一年级 · 计数
（1） 2 个 2 个地数, 一共有 ( ) 颗漤桃。

(2) 5 个 5 个地数, 一共有 (

) 根手指。

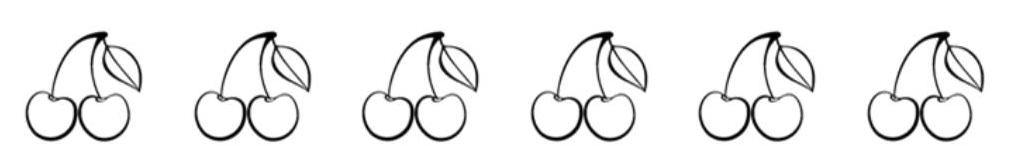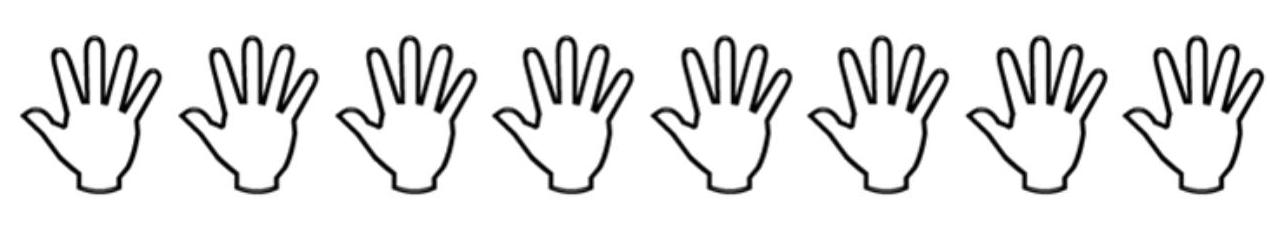
答案: 详解(1) 12
(2) 40